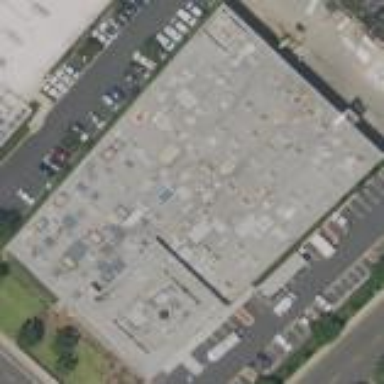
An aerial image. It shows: Commercial building.